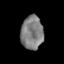
Tissue: lung
Cell type: Endothelial cells
Senescence score: 0.19
Nuclear area (px): 736
Mean DAPI intensity: 126.417